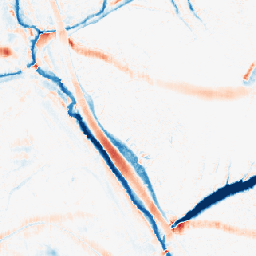
Category: morphological
Decomposition family: morphological_ellipse
Decomposition parameters: operation: average
width: 20
height: 10
Upsampling method: area
Upsampling parameters: scale: 8
Upsampling scale: 8